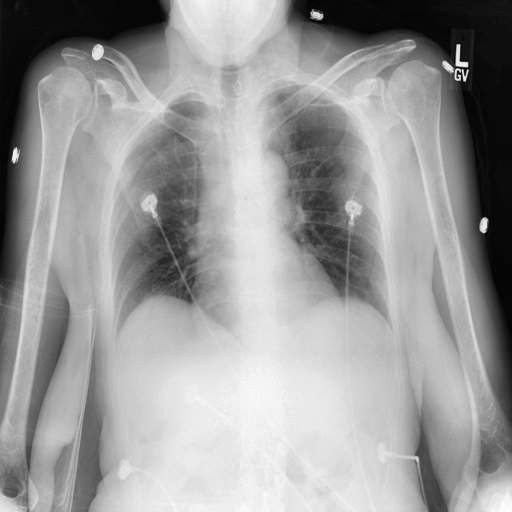
Finding: NORMAL